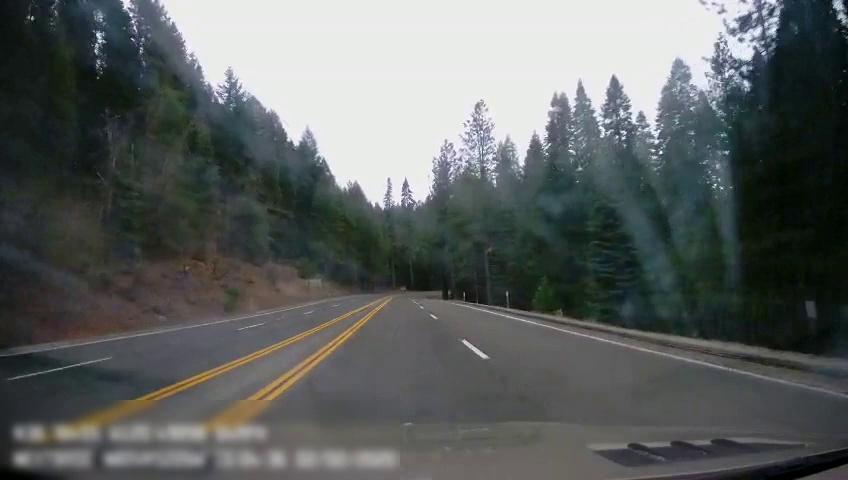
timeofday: Day
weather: Cloudy
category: Drivable Space
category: Lanes | Alternate Lane
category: Lanes | Alternate Lane
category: Lanes | Alternate Lane
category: Lanes | Current Lane
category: Lanes | Current Lane
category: Lanes | Alternate Lane